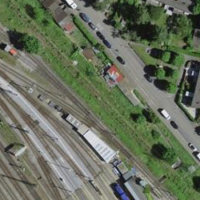
EUNIS habitat code: 57
Species observed at this site:
Euphorbia cyparissias